Field crop: maize
Growth stage: 2
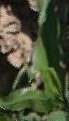
Species: maize